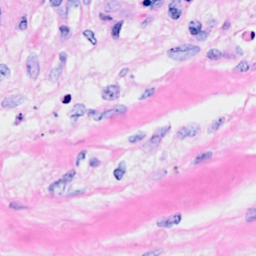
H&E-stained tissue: Breast